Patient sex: F
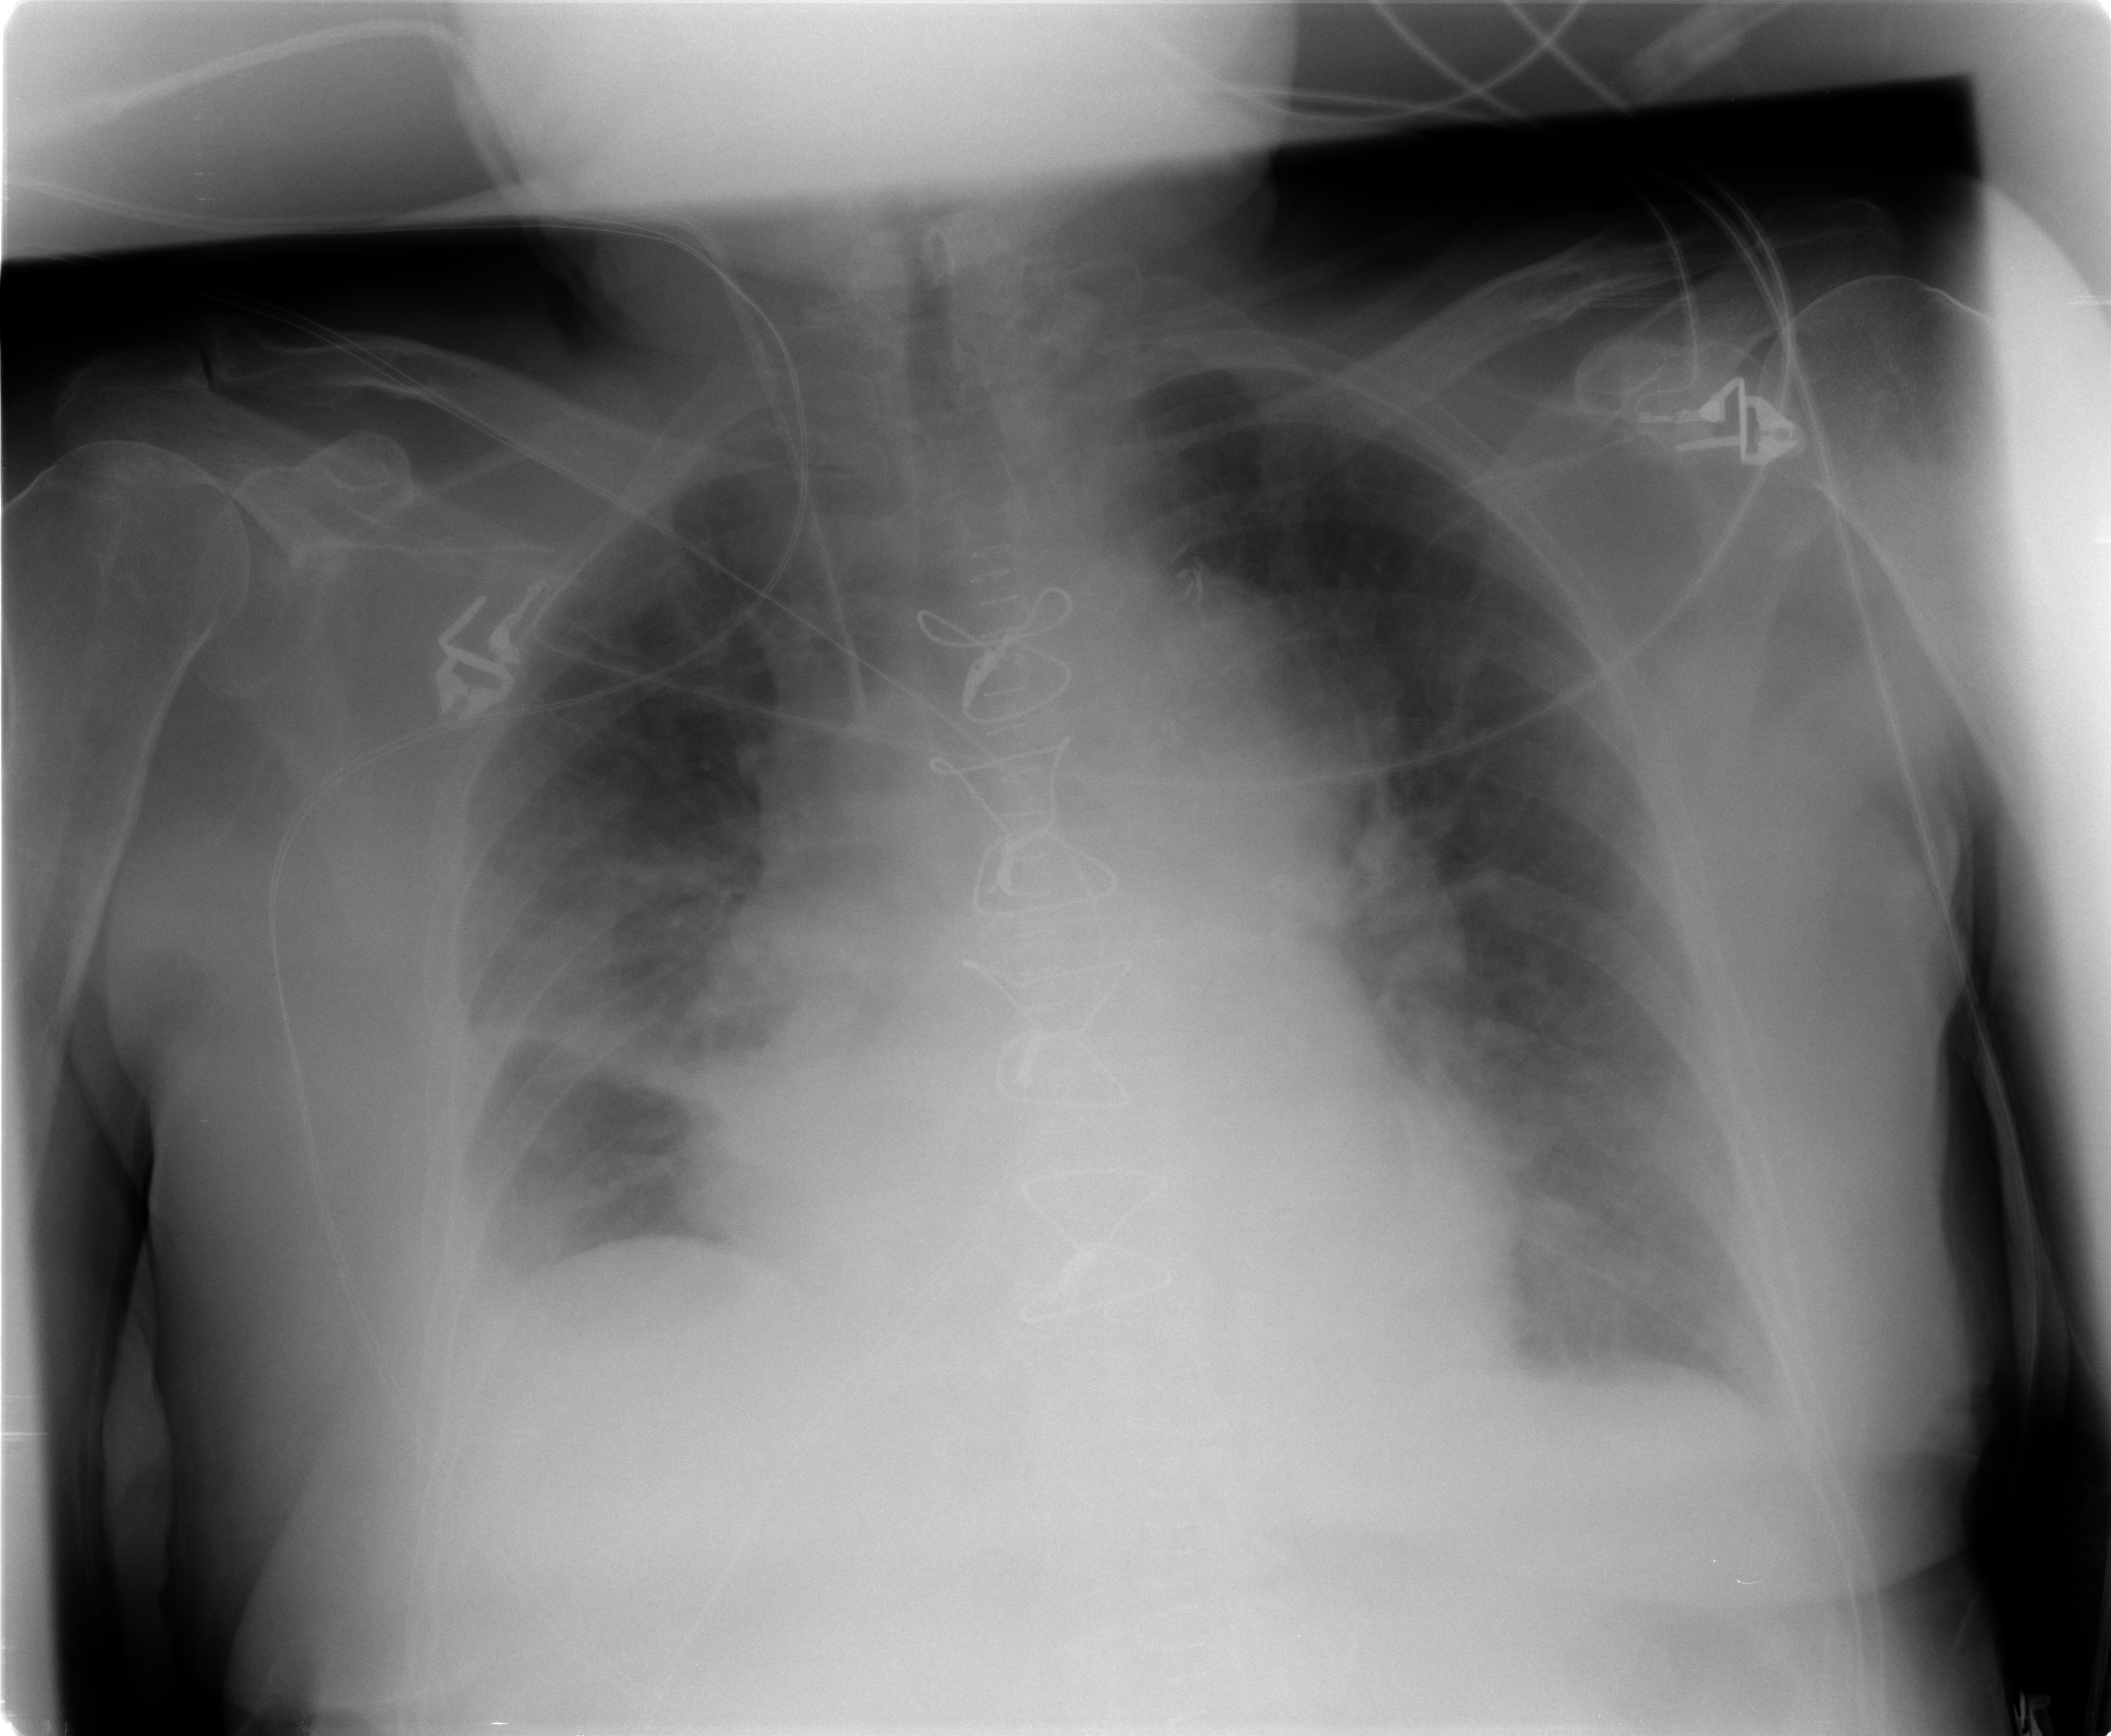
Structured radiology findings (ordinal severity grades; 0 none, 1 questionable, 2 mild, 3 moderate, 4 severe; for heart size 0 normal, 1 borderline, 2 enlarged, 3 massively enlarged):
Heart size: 2
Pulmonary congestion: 3
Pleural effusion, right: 2
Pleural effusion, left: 2
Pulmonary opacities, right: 0
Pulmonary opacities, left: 0
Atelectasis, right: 3
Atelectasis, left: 2